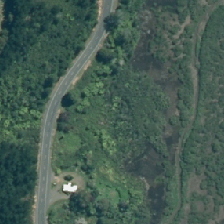
Land cover: grose_broom